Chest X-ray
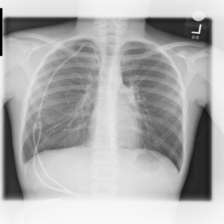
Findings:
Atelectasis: negative
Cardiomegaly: negative
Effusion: negative
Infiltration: negative
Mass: negative
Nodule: negative
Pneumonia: negative
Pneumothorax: negative
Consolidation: negative
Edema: negative
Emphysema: negative
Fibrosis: negative
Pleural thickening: negative
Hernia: negative